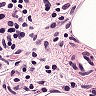
Metastatic tissue present: yes